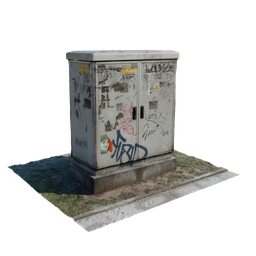
Label: electronics